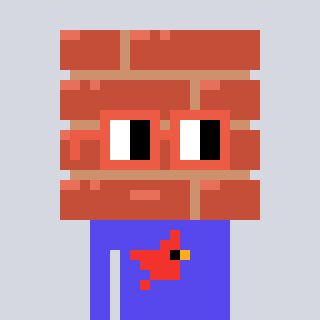
a pixel art character with square orange glasses, a wall-shaped head and a computerblue-colored body on a cool background